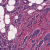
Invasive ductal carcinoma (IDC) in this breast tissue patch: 1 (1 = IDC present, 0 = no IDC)